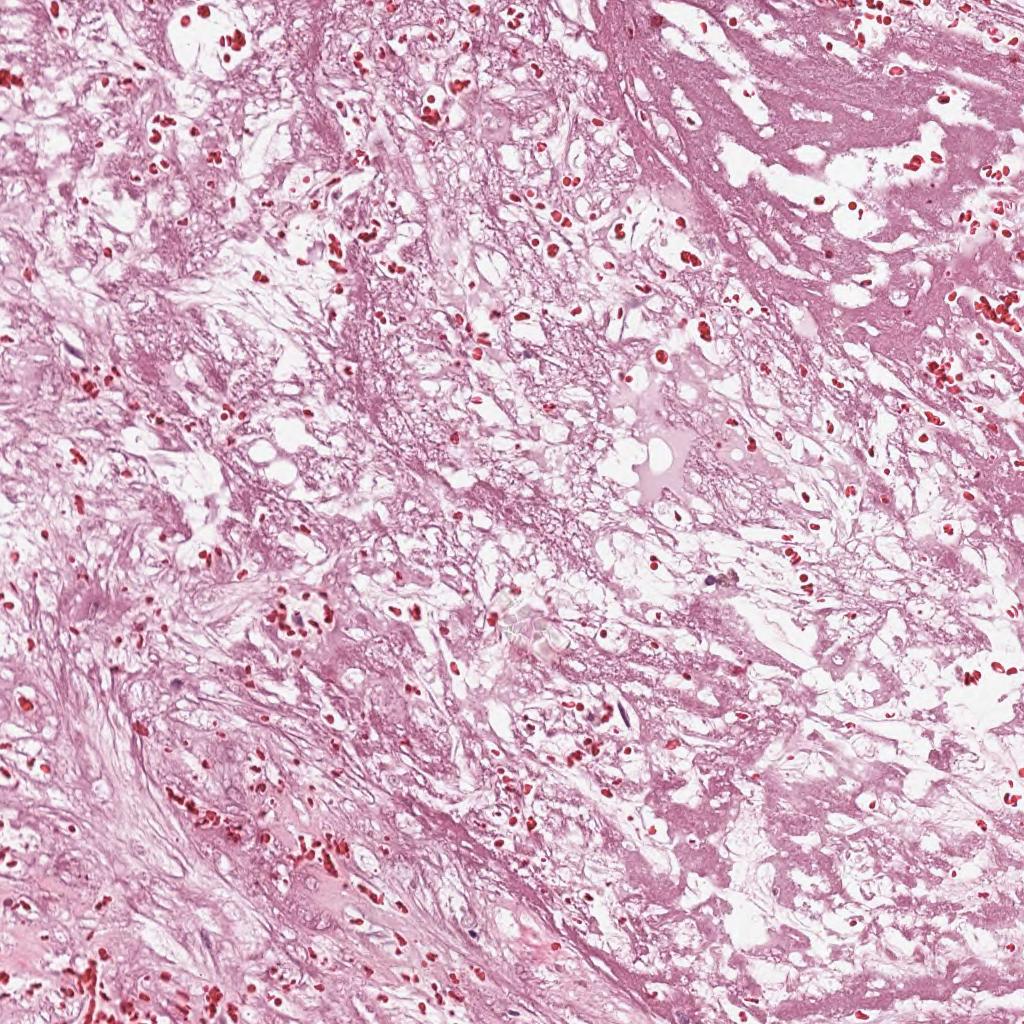
Label: Non-Viable-Tumor